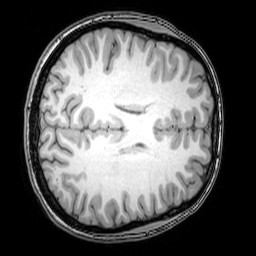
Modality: T1w
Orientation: axial
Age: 25
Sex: female
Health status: healthy
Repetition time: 0.081 s
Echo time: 0.037 s